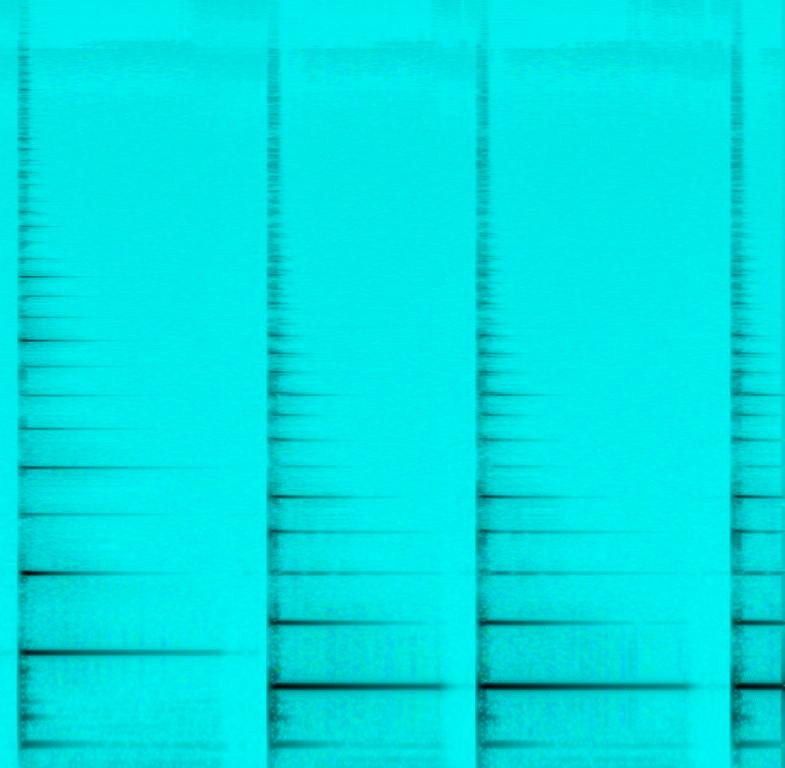
The excerpt features an acoustic guitar repeating the same note. You can hear two strings being plucked almost at the same time. I believe this is a recording of someone tuning their guitar.